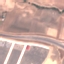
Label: Highway